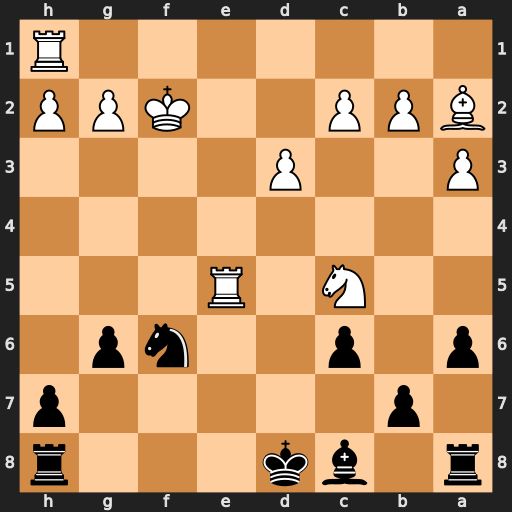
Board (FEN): r1bk3r/1p5p/p1p2np1/2N1R3/8/P2P4/BPP2KPP/7R
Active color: b
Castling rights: -
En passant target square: -
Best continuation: Ng4+ Kg3 Nxe5